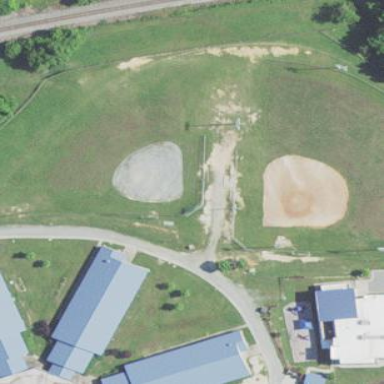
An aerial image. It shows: Baseball pitch for leisure land activities.